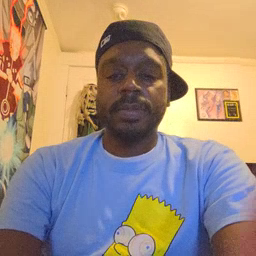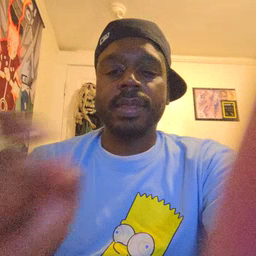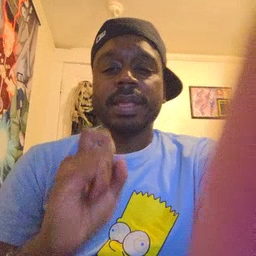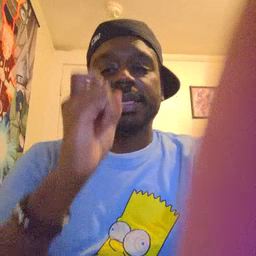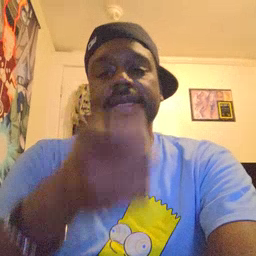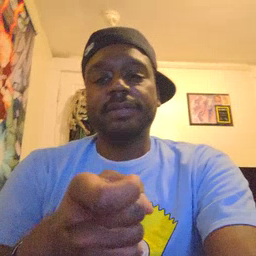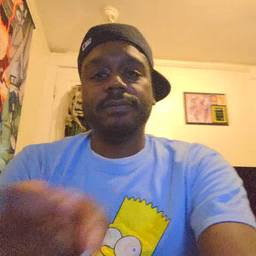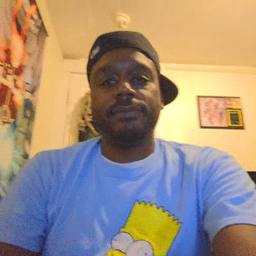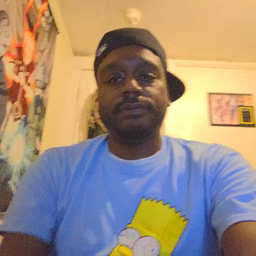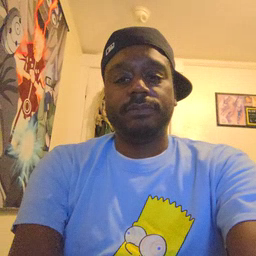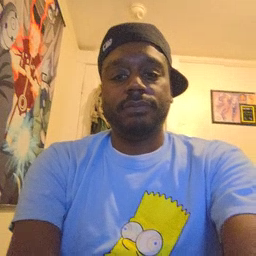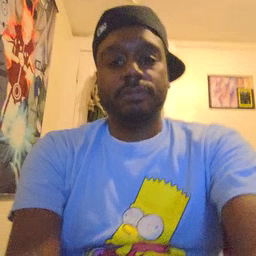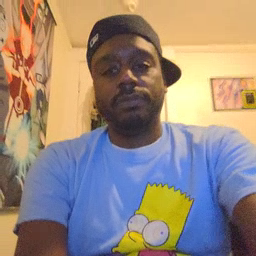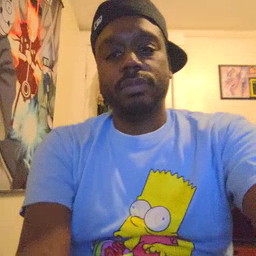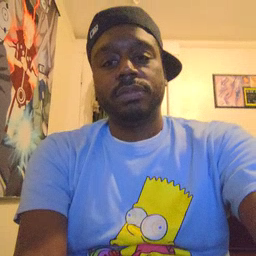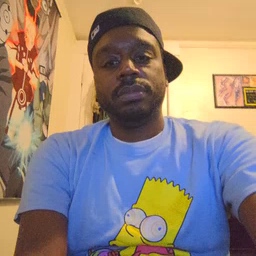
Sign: gift